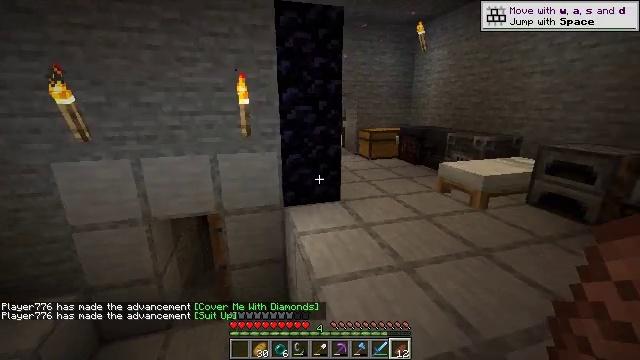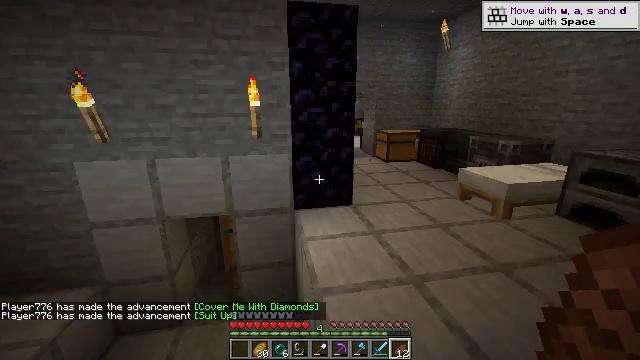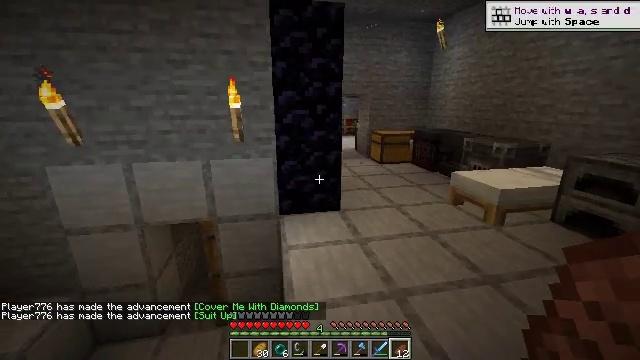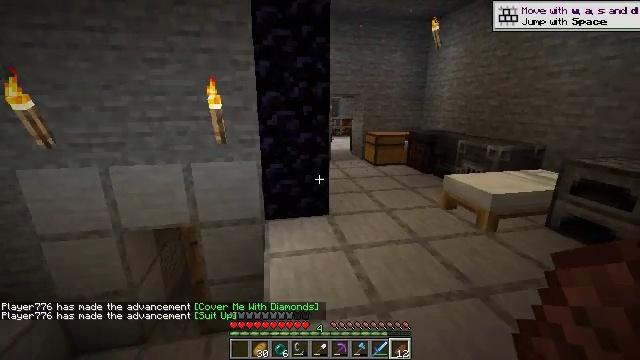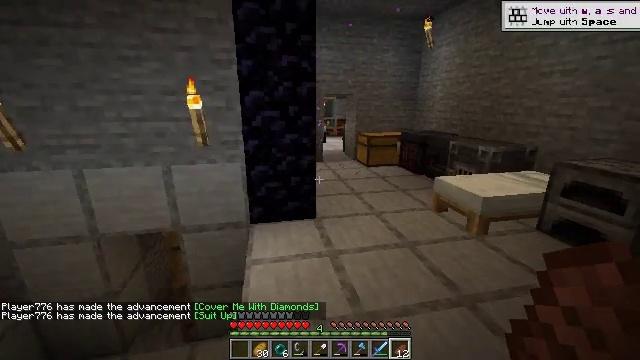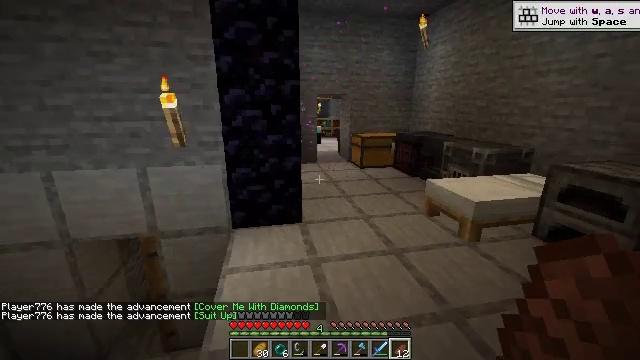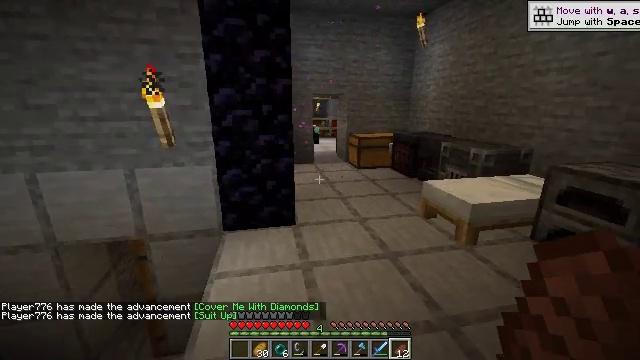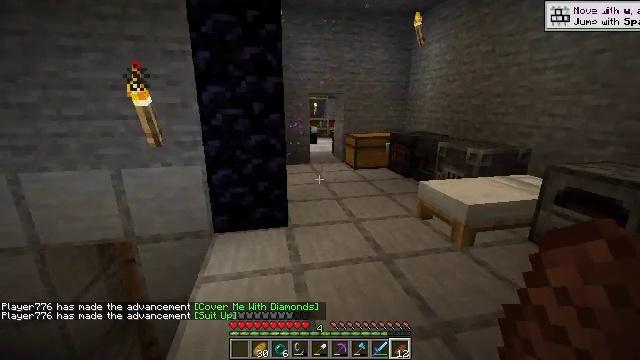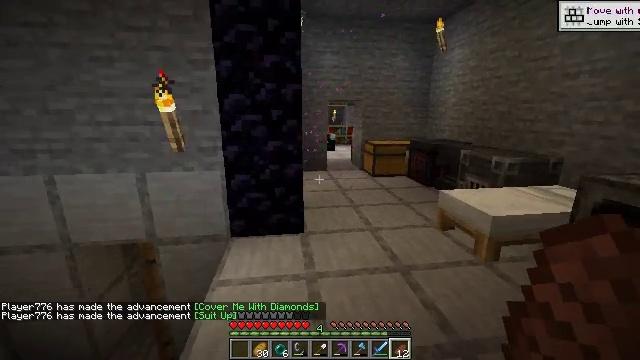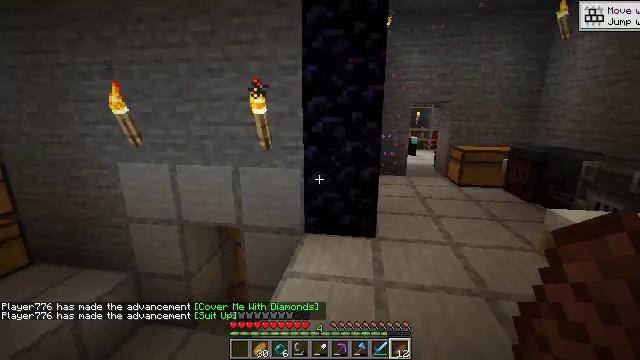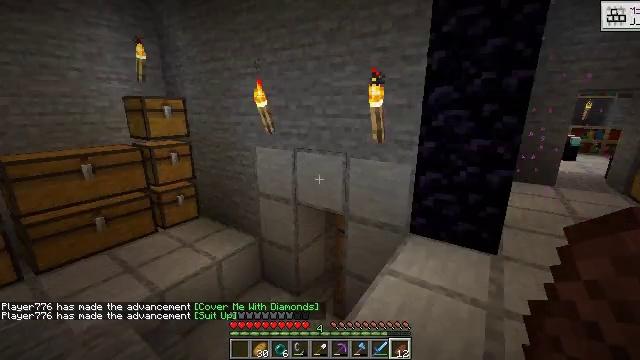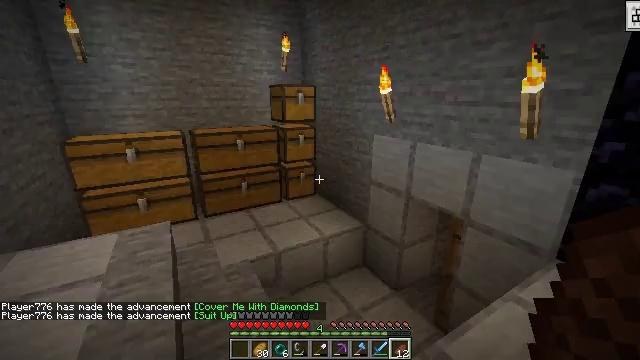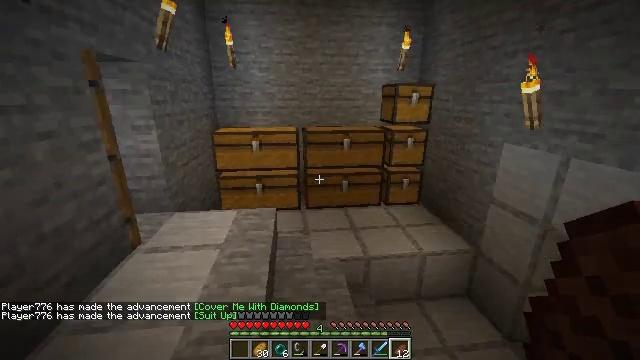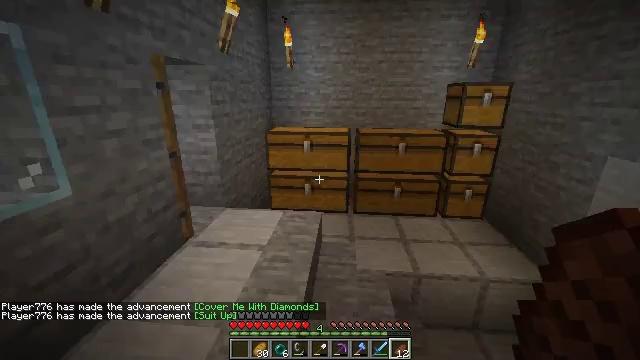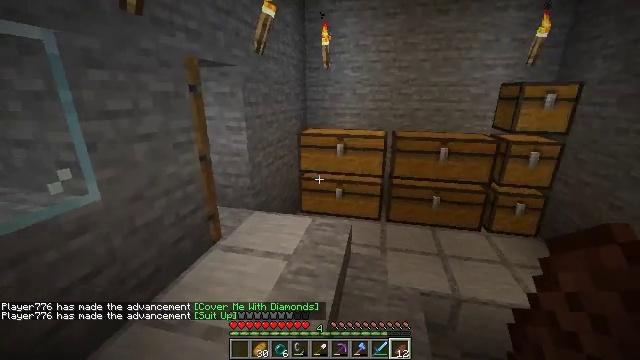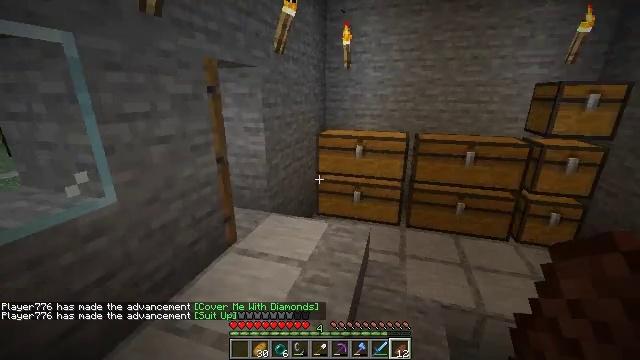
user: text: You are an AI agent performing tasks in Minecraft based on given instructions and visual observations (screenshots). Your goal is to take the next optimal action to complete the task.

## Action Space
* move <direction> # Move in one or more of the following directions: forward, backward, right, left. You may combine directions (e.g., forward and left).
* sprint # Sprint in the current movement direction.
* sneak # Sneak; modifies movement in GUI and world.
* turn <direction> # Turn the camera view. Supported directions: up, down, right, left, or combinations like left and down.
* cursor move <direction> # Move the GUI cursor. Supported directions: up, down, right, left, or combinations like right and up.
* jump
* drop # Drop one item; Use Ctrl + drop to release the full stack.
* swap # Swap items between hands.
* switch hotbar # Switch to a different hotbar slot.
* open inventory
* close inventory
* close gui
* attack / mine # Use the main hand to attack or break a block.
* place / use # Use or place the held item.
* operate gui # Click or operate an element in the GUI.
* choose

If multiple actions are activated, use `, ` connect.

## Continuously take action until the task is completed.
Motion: motion action
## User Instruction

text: craft item air
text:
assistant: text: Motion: move forward and move right, turn left
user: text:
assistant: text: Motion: move forward and move right
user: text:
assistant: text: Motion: move forward and move right
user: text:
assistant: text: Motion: move forward and move right
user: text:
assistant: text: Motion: move forward and move right
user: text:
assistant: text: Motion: no_op
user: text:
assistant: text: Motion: no_op
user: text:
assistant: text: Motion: turn left and up
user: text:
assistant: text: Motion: turn left
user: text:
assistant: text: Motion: turn left and down
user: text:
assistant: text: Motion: move forward, turn left and down
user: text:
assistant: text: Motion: move forward, turn left
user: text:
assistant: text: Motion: move forward, turn left
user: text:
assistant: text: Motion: move forward, turn left
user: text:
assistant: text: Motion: move forward, sprint, turn left
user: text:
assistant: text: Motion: move forward, sprint, turn left
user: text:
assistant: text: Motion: move forward, sprint, turn left and up
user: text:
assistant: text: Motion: move forward, sprint, turn left and up
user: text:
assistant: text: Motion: move forward and move right, sprint
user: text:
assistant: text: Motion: move forward and move right, turn right
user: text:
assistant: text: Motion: move forward and move right
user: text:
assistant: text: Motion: move forward and move right
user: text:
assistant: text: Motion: move forward and move right, sprint
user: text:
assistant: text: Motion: move forward and move right, sprint, turn left and up
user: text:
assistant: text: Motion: move forward, sprint, turn left and up
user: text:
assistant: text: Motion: move forward, sprint, turn left
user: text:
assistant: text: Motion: move forward, turn left
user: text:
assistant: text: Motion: move forward, turn left
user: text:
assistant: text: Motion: move forward, turn left
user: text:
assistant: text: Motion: move forward, turn left